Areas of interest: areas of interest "Media Organization"
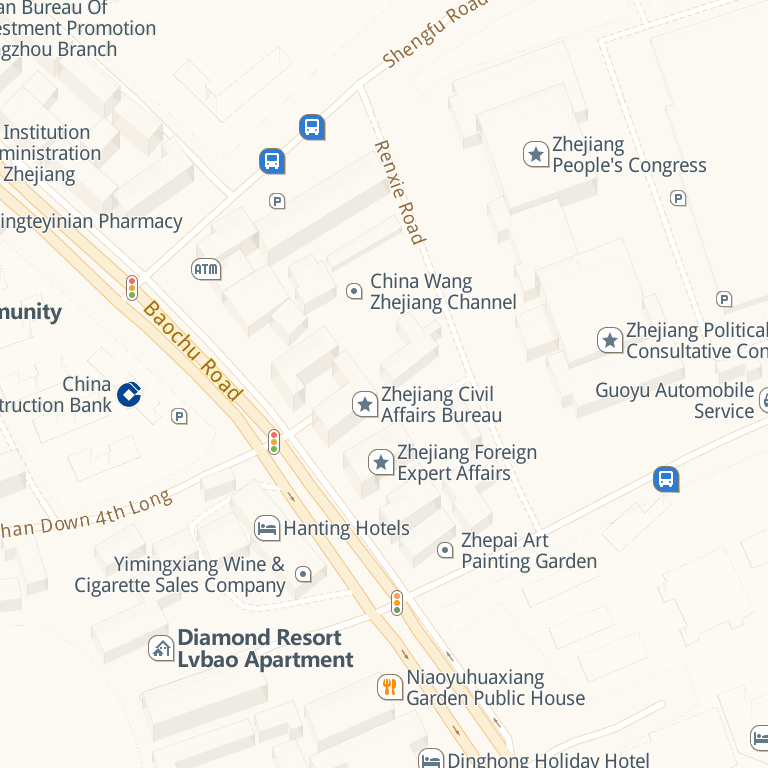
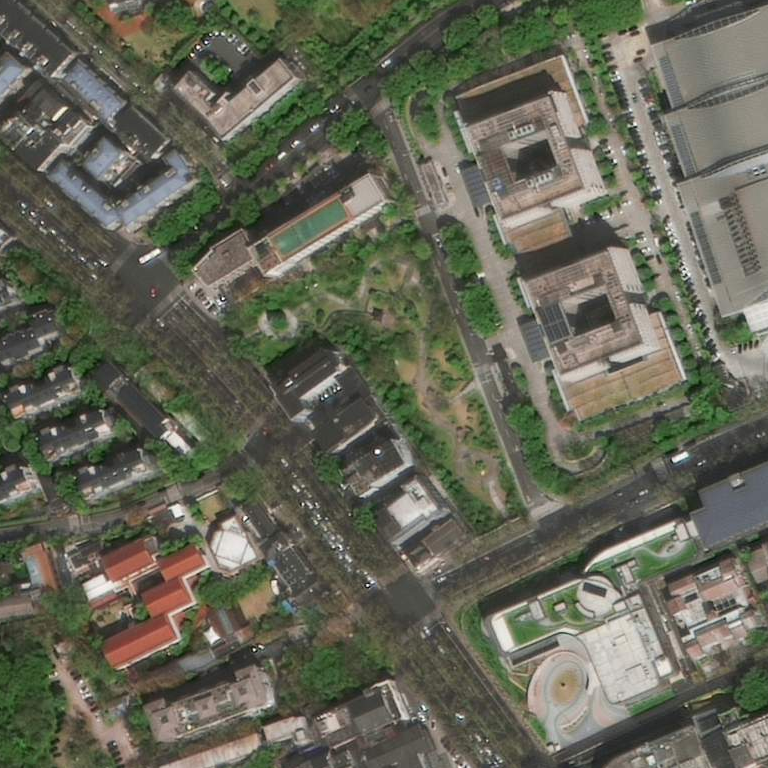